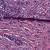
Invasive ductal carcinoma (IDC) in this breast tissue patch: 1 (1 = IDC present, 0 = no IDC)